Aerial crown-view tile of a tropical tree (Barro Colorado Island, Panama), acquired 20250915:
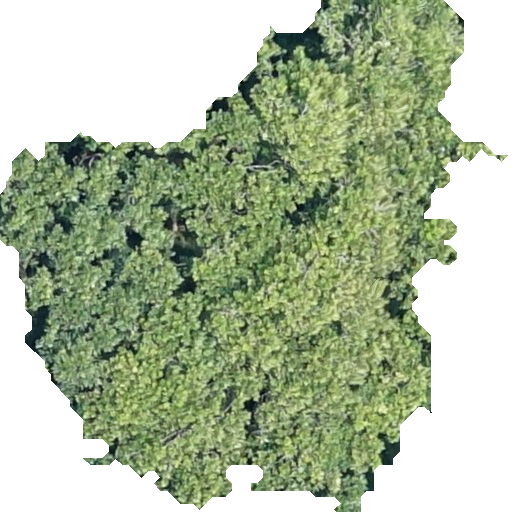
Species: Anacardium excelsum
GBIF accepted scientific name: Anacardium excelsum
Crown area: 235.861 m²